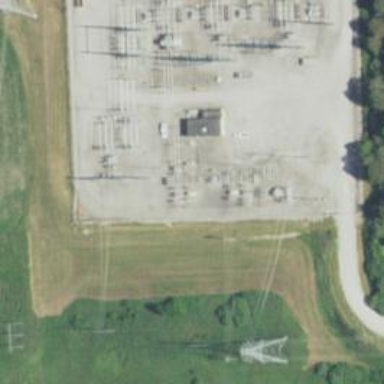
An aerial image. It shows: Switch for power supply.